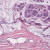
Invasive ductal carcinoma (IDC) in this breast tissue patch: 1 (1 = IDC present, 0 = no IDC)